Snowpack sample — Snodgrass Mountain, Crested Butte, Colorado (2/4/25, 12:06 PM MST)
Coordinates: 38.923, -106.968
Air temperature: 35 °F
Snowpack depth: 80 cm
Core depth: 50 cm
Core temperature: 30.2 °F
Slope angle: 14°, slope face: 78°
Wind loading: low
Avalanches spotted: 0
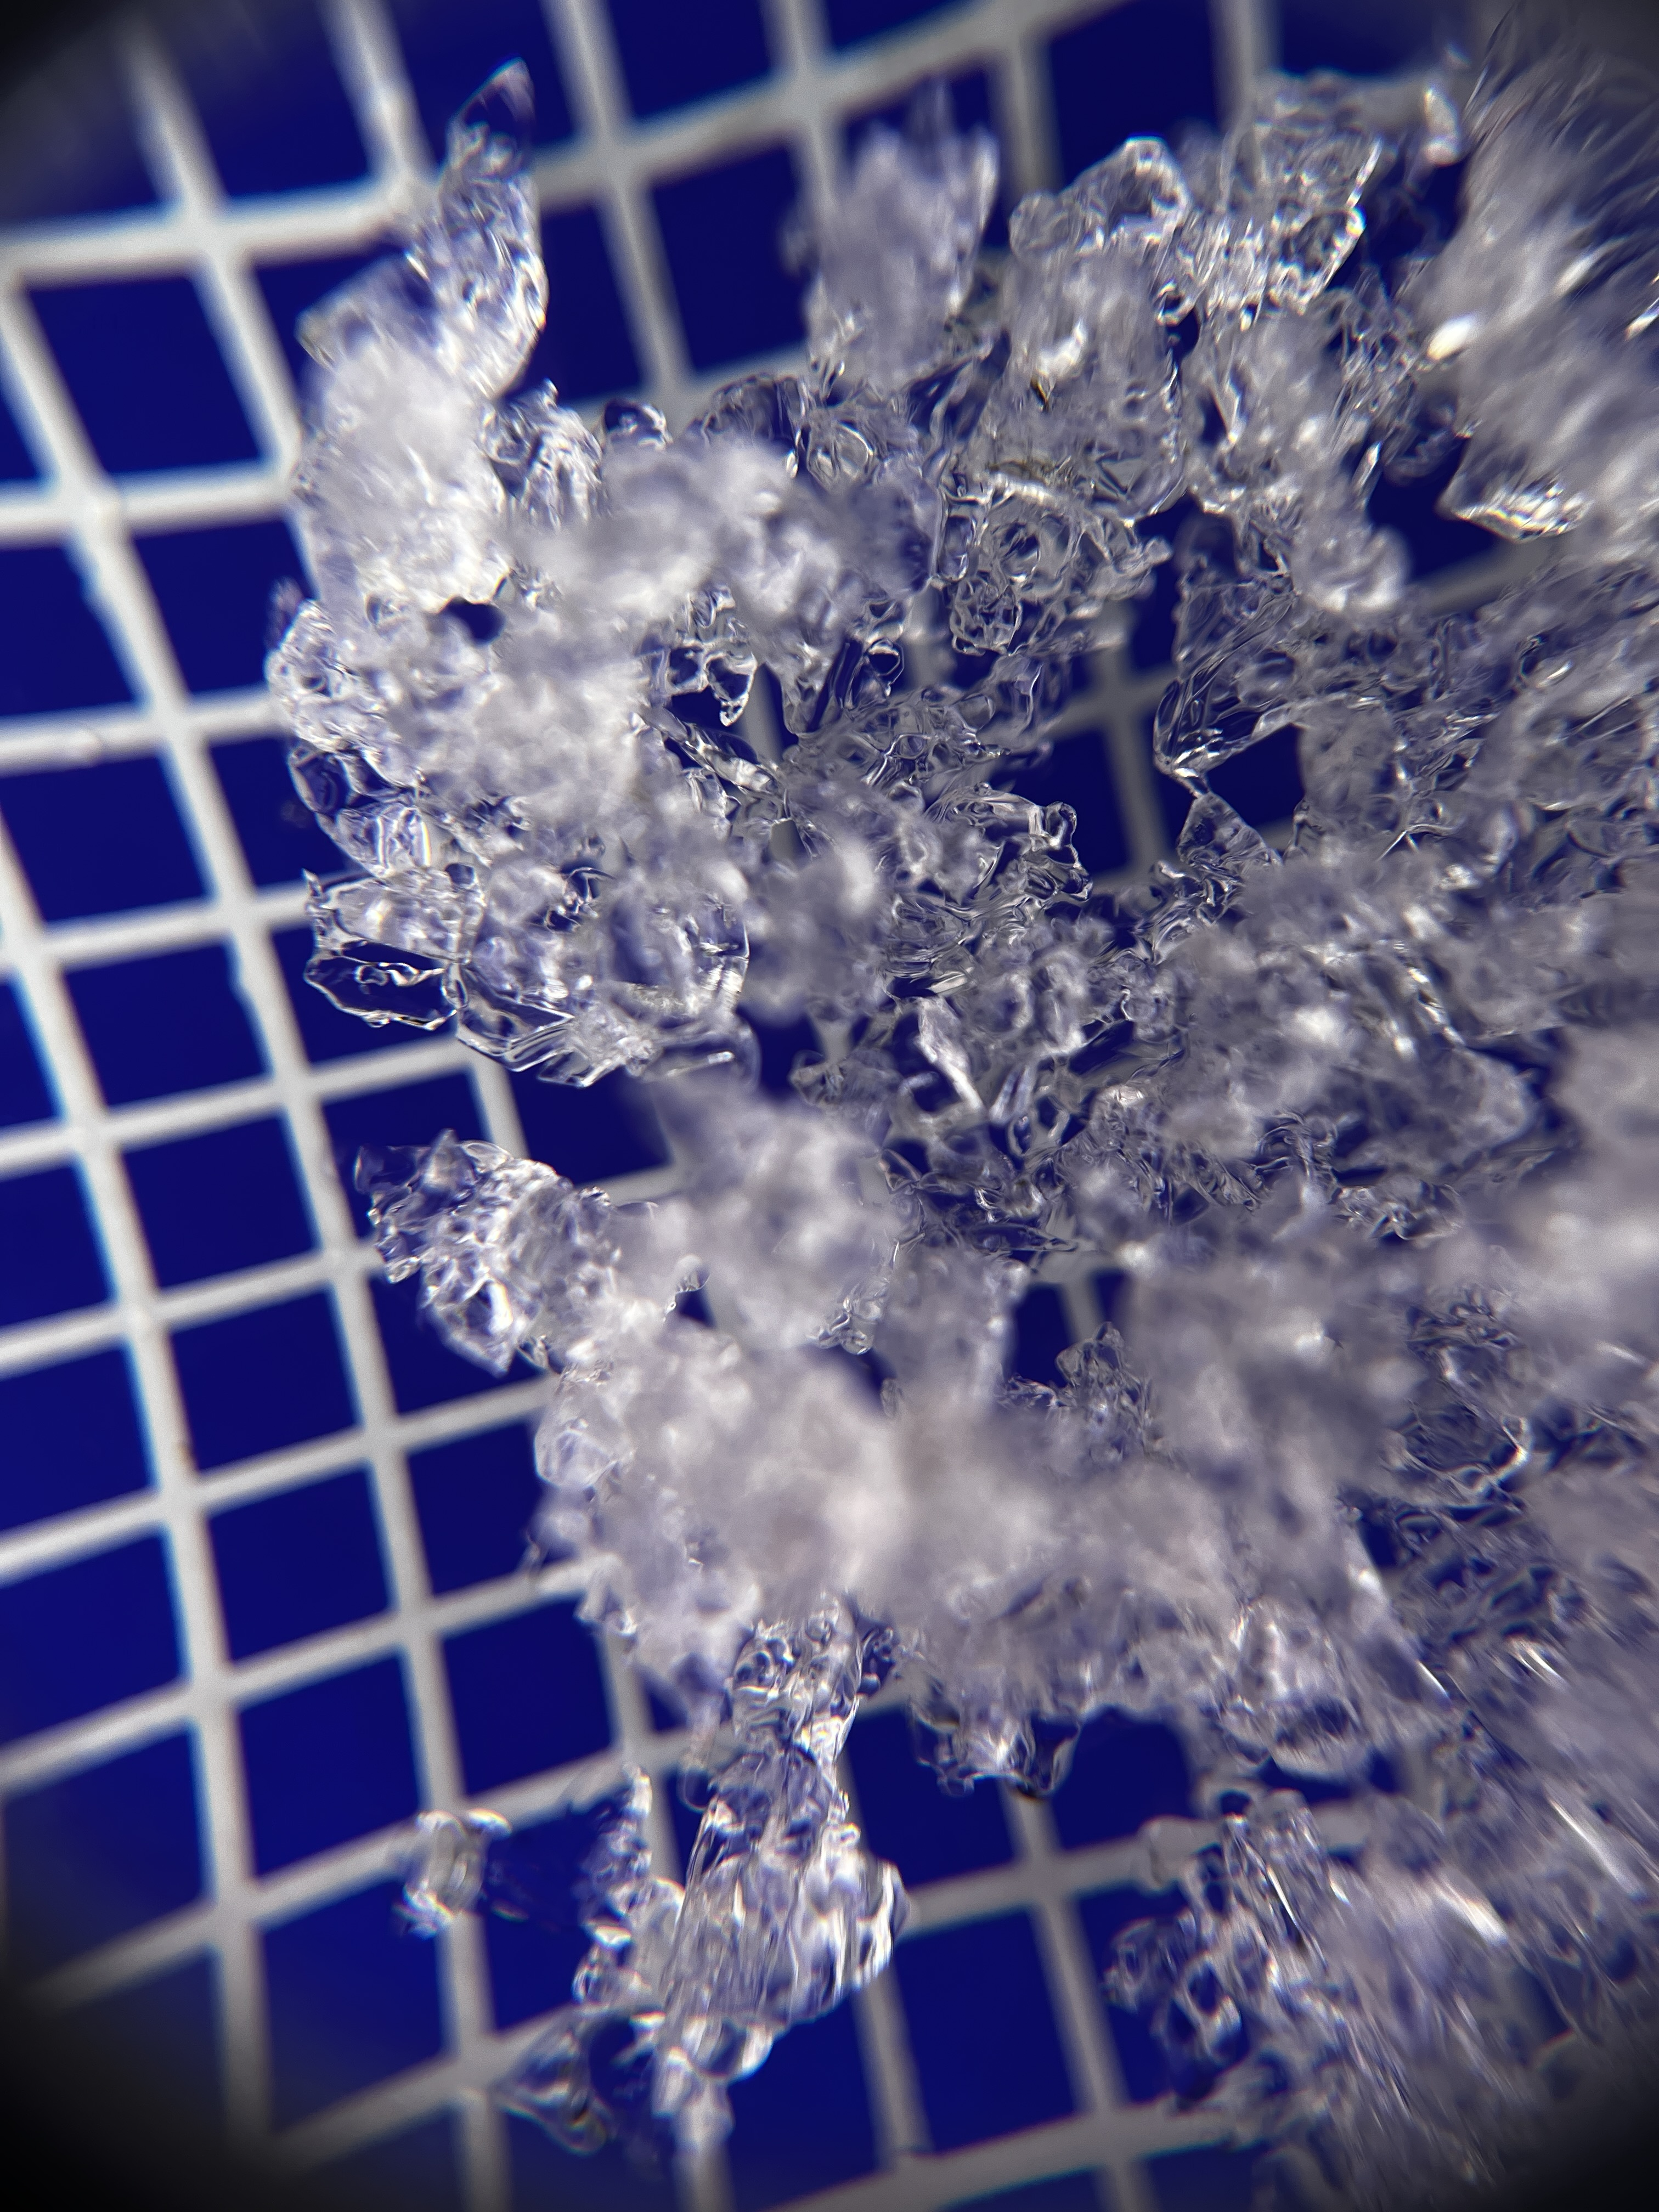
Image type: magnified_profile
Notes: No avalanches nearby, unusually warm weather for the last month reported by residents, Collected 25 yards from treeline